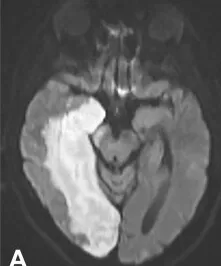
Magnetic resonance imaging from hospital day 4. The acute large right posterior cerebral artery infraction is seen affecting the right medial temporal lobe and occipital lobe on the diffusion weighted imaging.
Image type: radiology (mri)